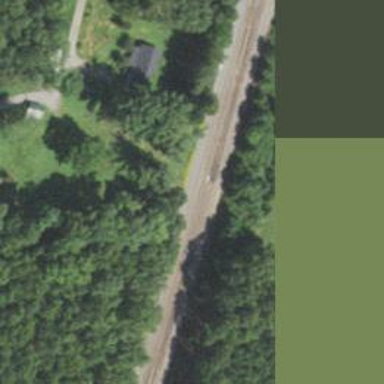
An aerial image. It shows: Railway track.